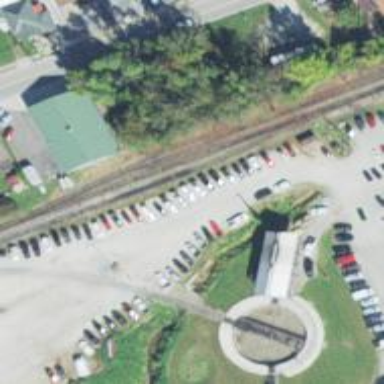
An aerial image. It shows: Railway siding with rails.